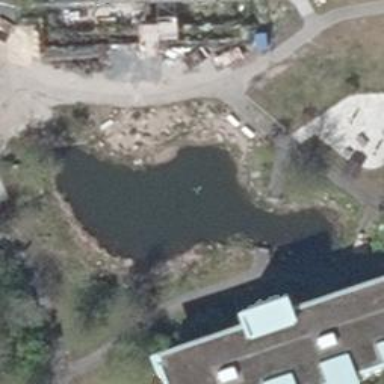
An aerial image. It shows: Fountain.